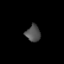
Tissue: lung
Cell type: Others
Senescence score: 0.5476
Nuclear area (px): 237
Mean DAPI intensity: 80.987